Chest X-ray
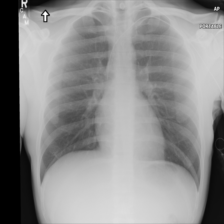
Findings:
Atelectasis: negative
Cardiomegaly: negative
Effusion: negative
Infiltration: negative
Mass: negative
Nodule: negative
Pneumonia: negative
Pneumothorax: negative
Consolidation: negative
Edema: negative
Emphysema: negative
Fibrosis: negative
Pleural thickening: negative
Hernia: negative